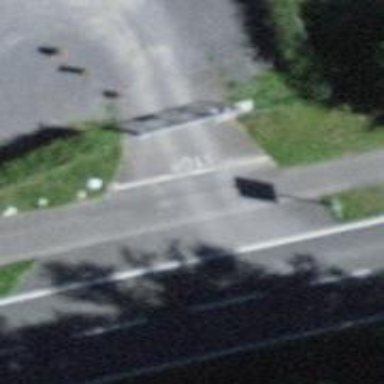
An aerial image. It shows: Asphalt cycleway.